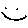
Label: smiley face